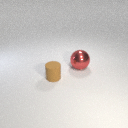
small brown rubber cylinder to the left of large red metal sphere